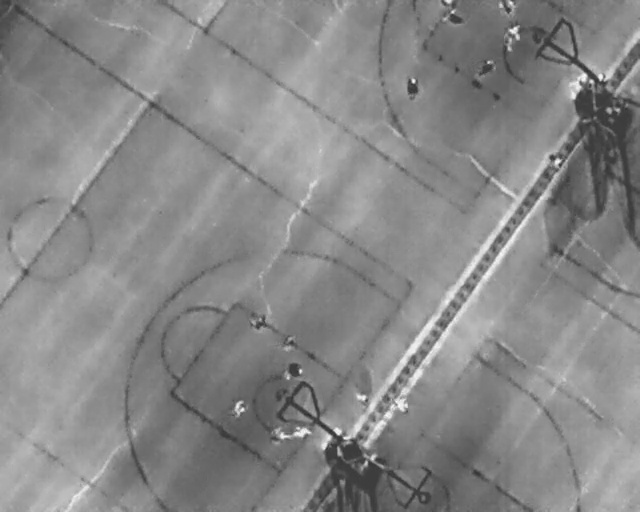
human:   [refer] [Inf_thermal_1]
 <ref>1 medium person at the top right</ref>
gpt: <box>[[78, 0, 80, 3, 2]]</box>

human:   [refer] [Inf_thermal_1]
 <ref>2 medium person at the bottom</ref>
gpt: <box>[[41, 83, 44, 86, 2], [45, 82, 48, 86, 2]]</box>

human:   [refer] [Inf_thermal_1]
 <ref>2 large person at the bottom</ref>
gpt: <box>[[35, 78, 39, 81, 2], [44, 70, 47, 74, 2]]</box>

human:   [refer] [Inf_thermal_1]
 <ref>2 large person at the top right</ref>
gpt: <box>[[77, 5, 82, 8, 14], [73, 11, 78, 14, 27]]</box>